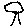
Label: tree